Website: walmart
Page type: billing-address
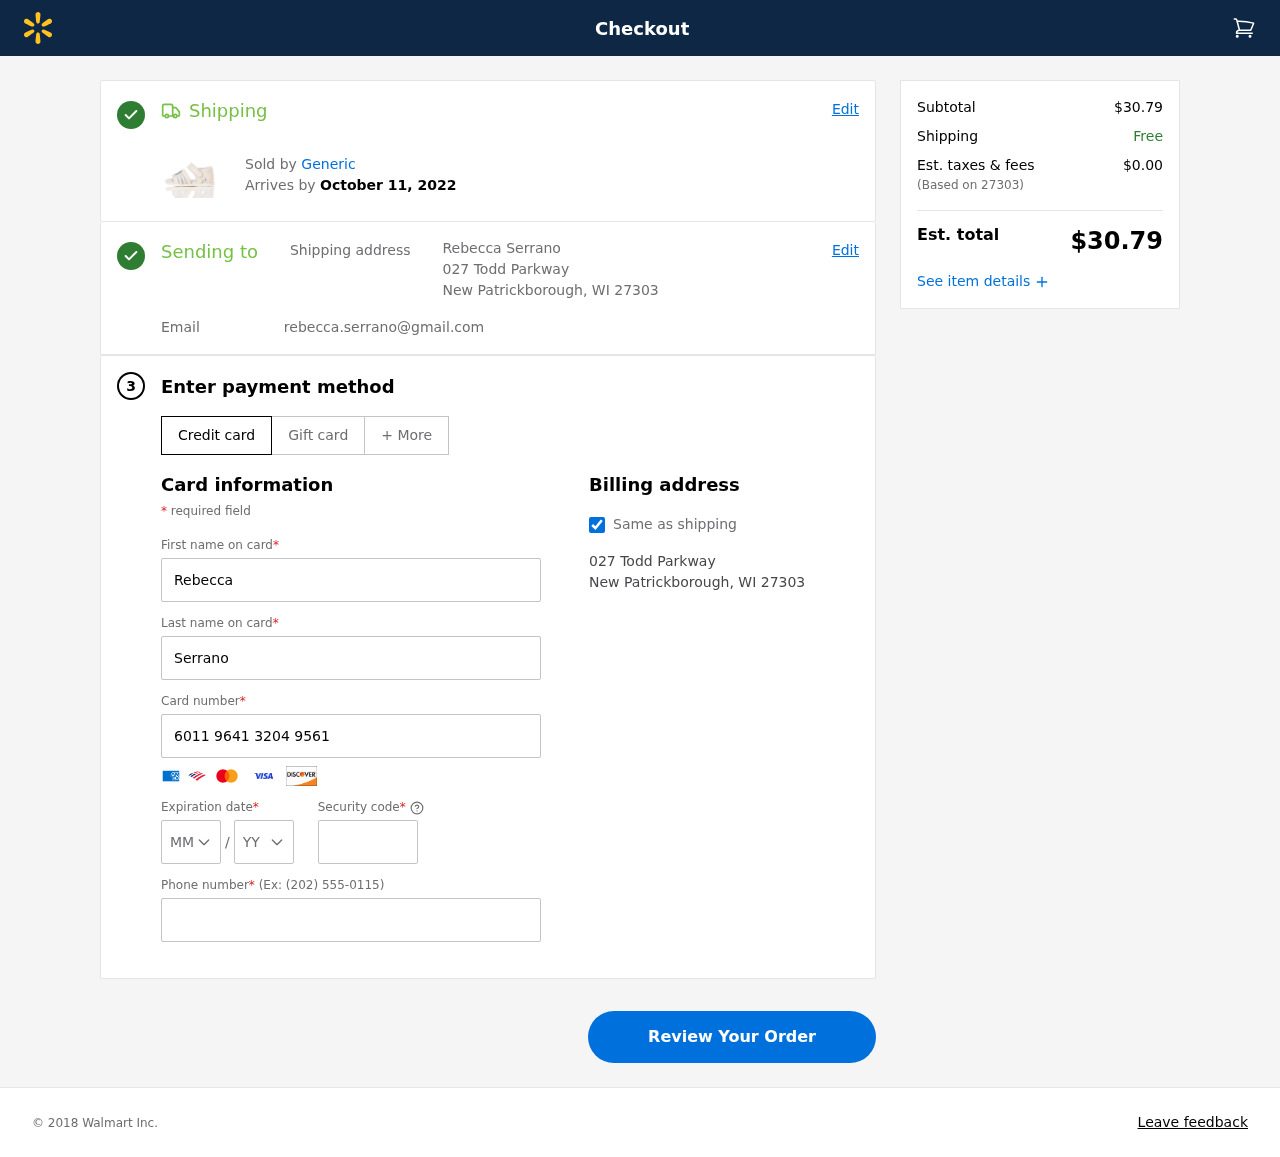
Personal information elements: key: PII_CARD_CVV
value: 536
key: PII_CARD_EXPIRY_MONTH
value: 06
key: PII_CARD_EXPIRY_YEAR
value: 30
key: PII_CARD_NUMBER
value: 6011 9641 3204 9561
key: PII_CITY_STATE_ZIP
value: New Patrickborough, WI 27303
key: PII_EMAIL
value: rebecca.serrano@gmail.com
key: PII_FIRSTNAME
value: Rebecca
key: PII_FULLNAME
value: Rebecca Serrano
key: PII_LASTNAME
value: Serrano
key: PII_PHONE
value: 4326043714
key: PII_POSTCODE
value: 27303
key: PII_STREET
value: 027 Todd Parkway
Product elements: key: PRODUCT1_BRAND
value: Generic
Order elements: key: ORDER_DELIVERY_DATE
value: October 11, 2022
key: ORDER_SUBTOTAL
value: $30.79
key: ORDER_TAX
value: $0.00
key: ORDER_TOTAL
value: $30.79